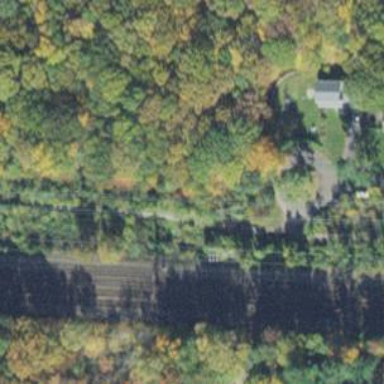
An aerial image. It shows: Path leading to bridge.